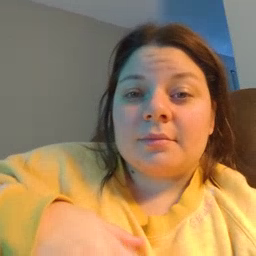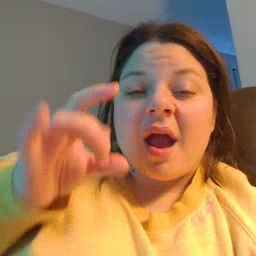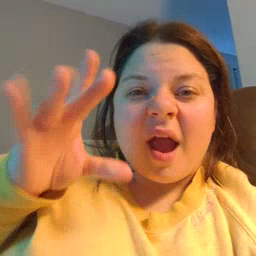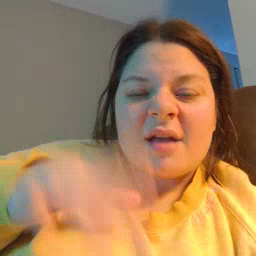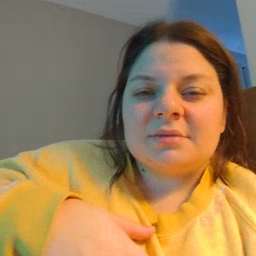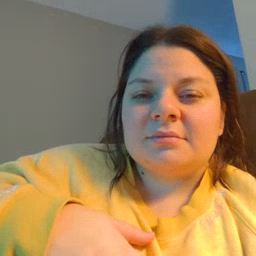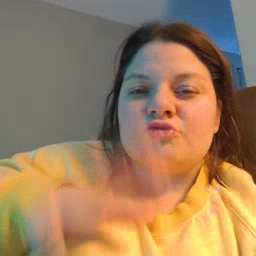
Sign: hate